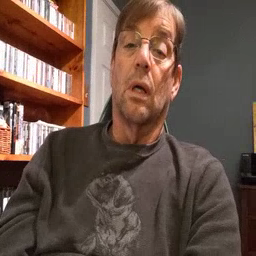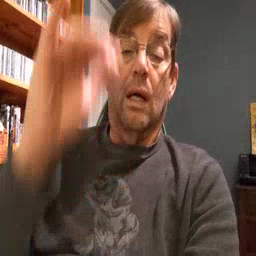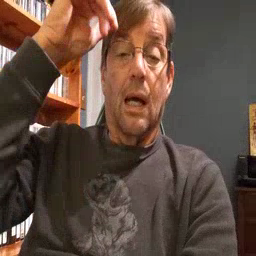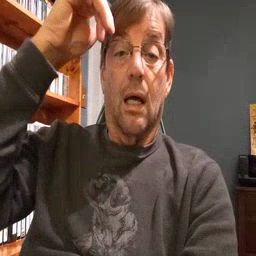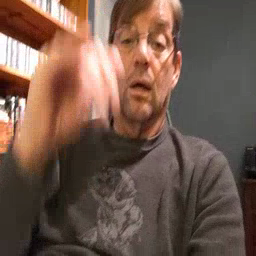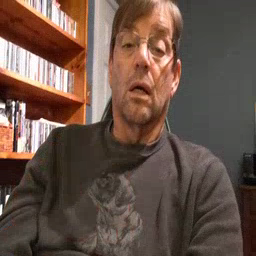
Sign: cow